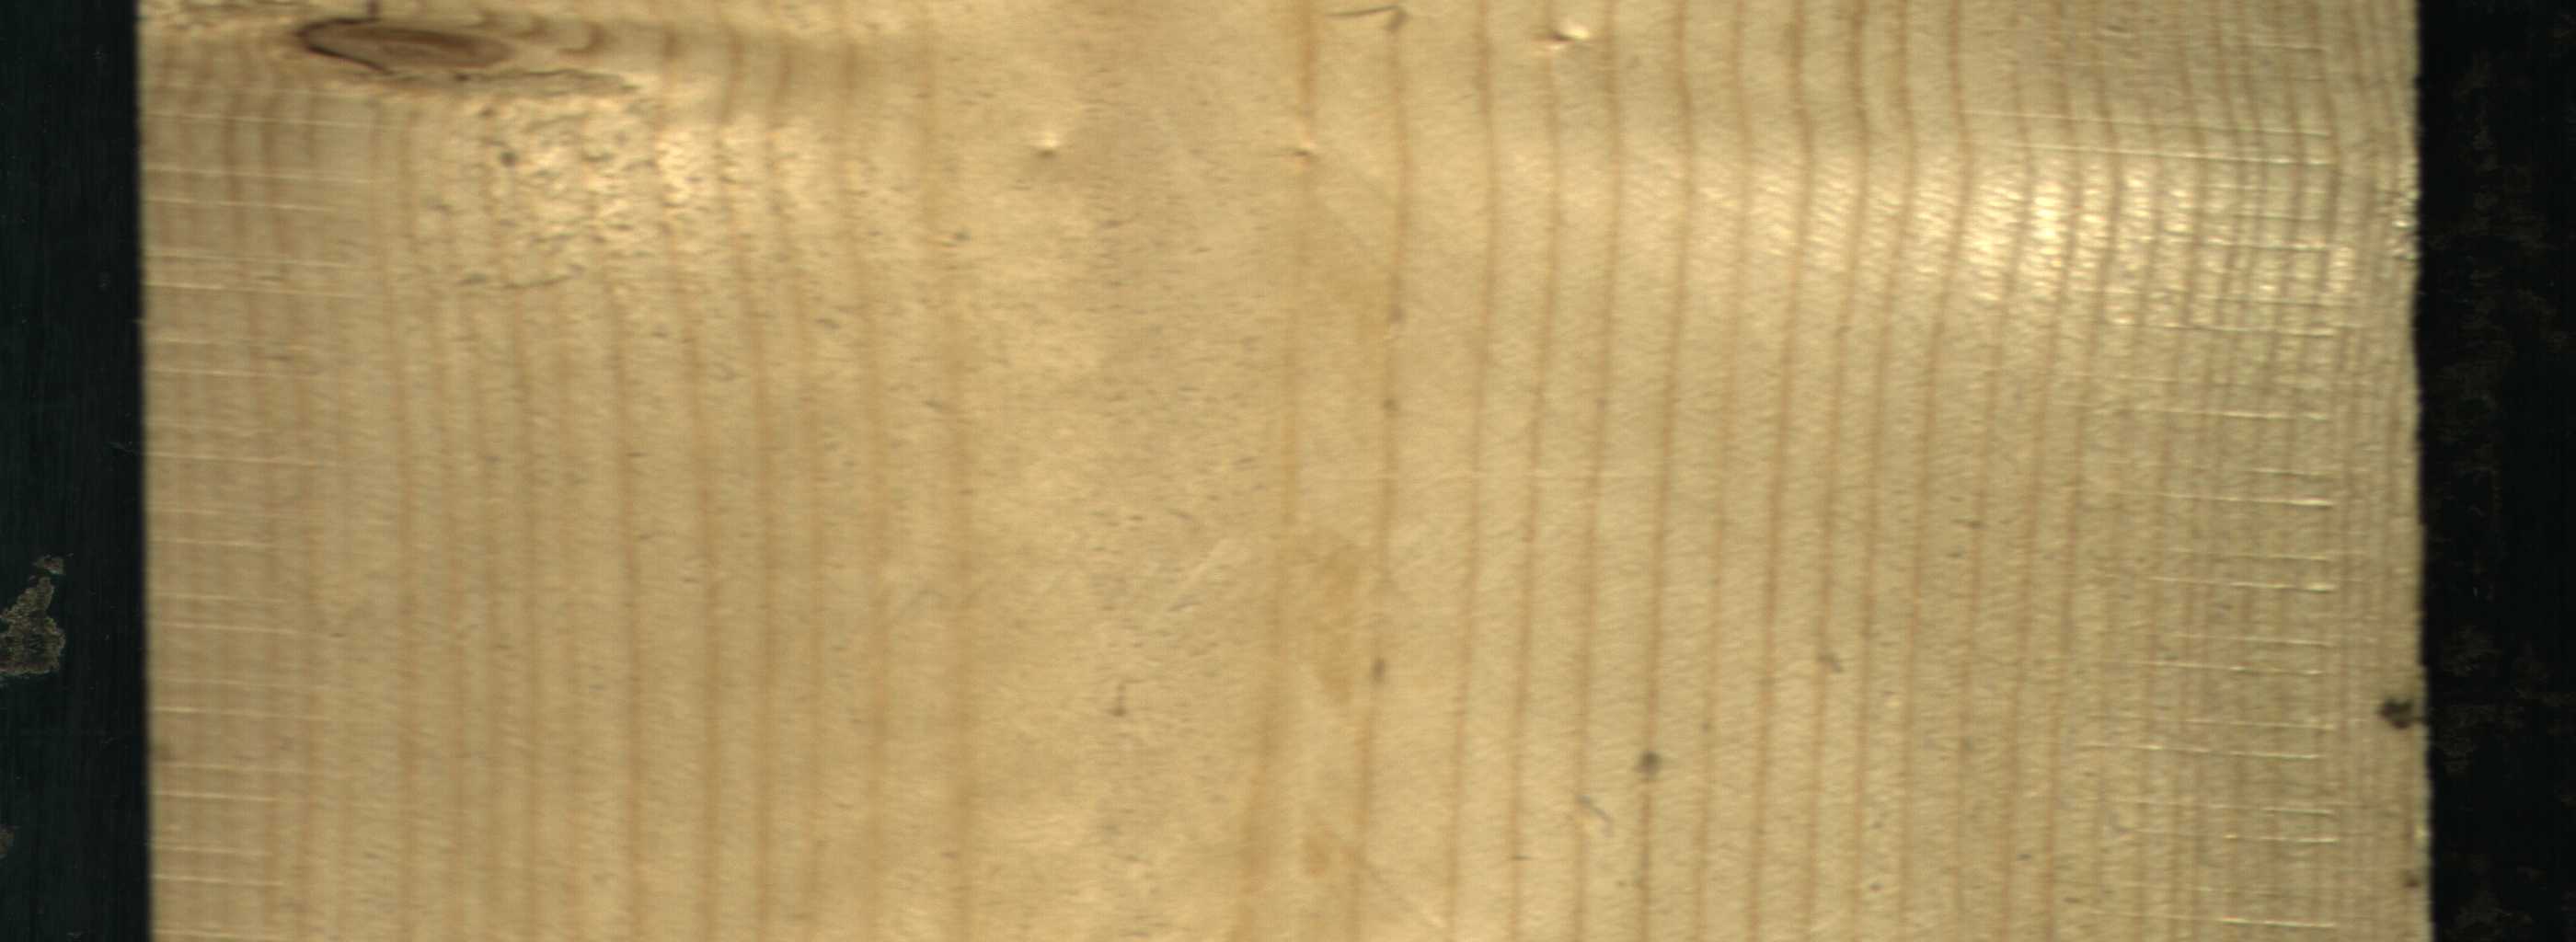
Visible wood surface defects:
Dead_Knot